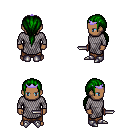
a pixel art fantasy rpg character, male body template, human, dark skin, chain mail, robe skirt, green ponytail hairstyle, purple tiara, metal boots, dagger, four views (front, back, left, right), 2x2 character sprite sheet, small pixel art, hard edges, no anti-aliasing